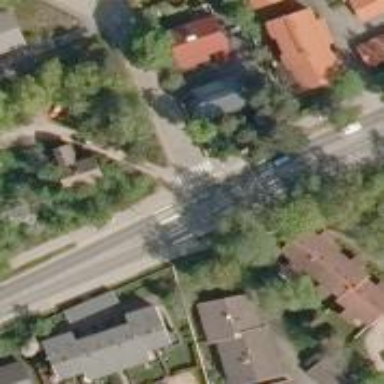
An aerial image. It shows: Crossing on asphalt cycleway.